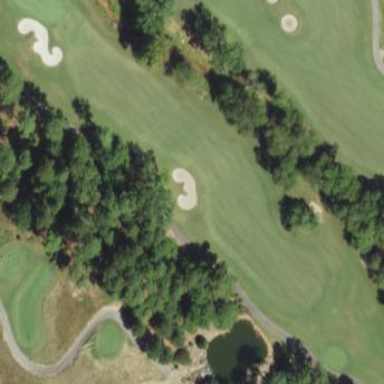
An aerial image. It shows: Golf fairway surrounded by grass.